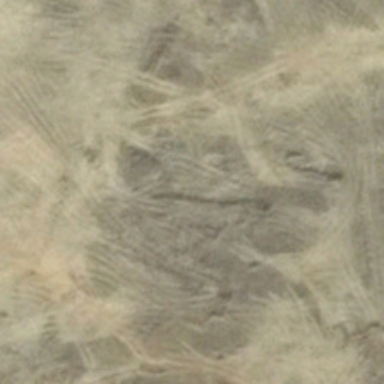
Bare land with several wheel prints .